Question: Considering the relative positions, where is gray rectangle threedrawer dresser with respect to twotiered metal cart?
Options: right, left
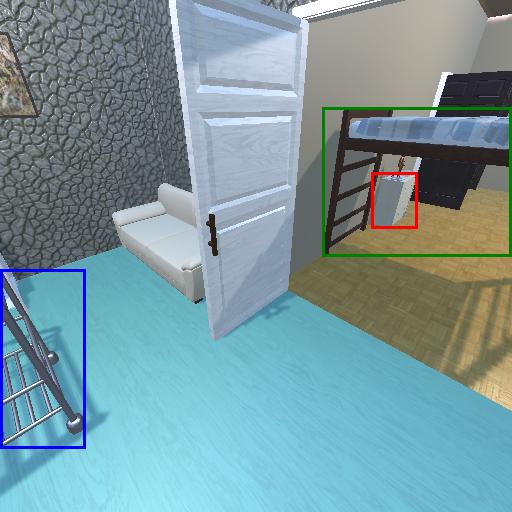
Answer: right